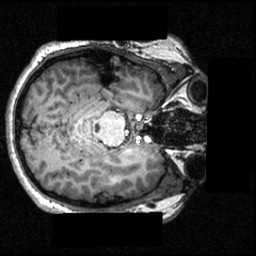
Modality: T1w
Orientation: axial
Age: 20
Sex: male
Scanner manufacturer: siemens
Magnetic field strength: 3.951 T
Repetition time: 1.5 s
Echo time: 0.00335 s